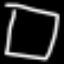
Label: square